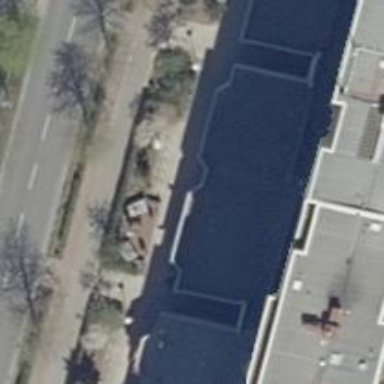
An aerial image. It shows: Cafe.